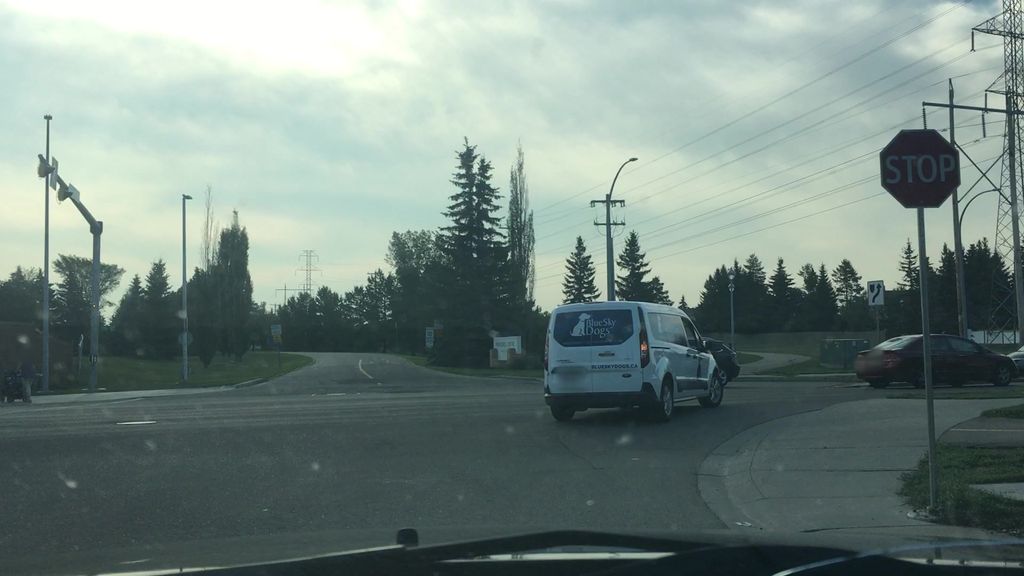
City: edmonton